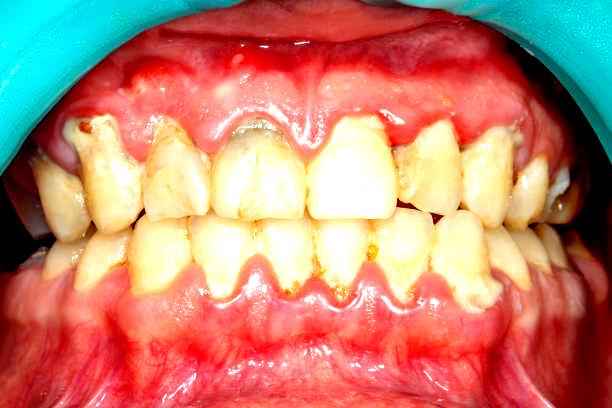
Condition: Gingivitis